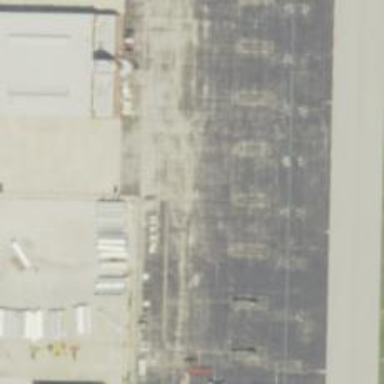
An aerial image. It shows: Image of taxiway at airport.